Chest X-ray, PA view. Patient: 33 years old, sex F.
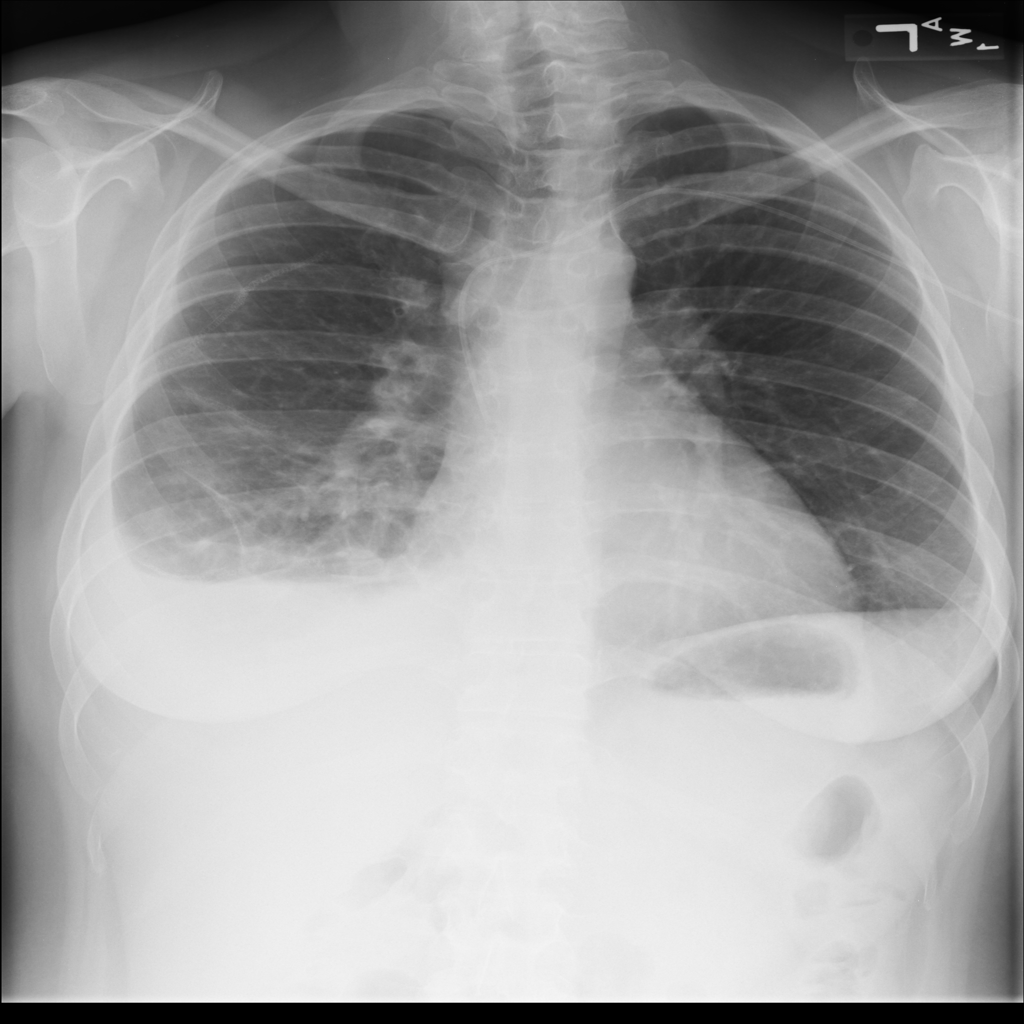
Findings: Consolidation